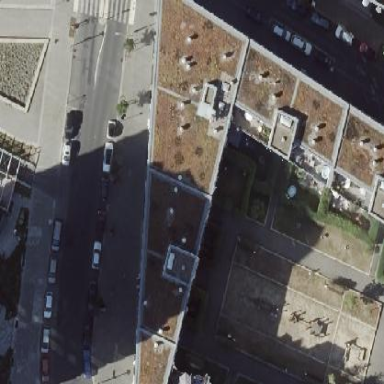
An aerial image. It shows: Residential building with flat roof.